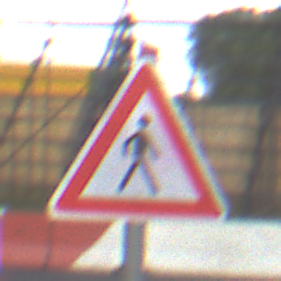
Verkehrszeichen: FussgaengerLinks
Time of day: MorningAfternoon
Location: Outdoor (RoadRail)
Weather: PartlyCloudy
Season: NotSpecified
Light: Natural